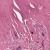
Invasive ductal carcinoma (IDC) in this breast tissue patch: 1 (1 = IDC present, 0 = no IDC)